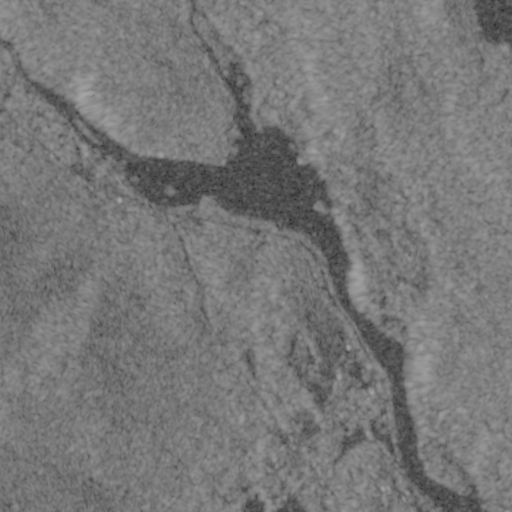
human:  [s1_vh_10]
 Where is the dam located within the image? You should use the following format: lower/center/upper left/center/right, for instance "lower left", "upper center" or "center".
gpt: The dam is located in the lower center of the image.
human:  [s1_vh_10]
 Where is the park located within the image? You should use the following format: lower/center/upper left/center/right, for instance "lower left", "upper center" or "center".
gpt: The park is located in the lower center of the image.
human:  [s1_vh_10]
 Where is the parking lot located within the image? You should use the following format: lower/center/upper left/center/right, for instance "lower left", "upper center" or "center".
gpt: The parking lot is located in the lower right of the image.
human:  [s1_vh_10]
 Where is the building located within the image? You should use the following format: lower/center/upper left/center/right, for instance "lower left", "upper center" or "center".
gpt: There is no building in the image.

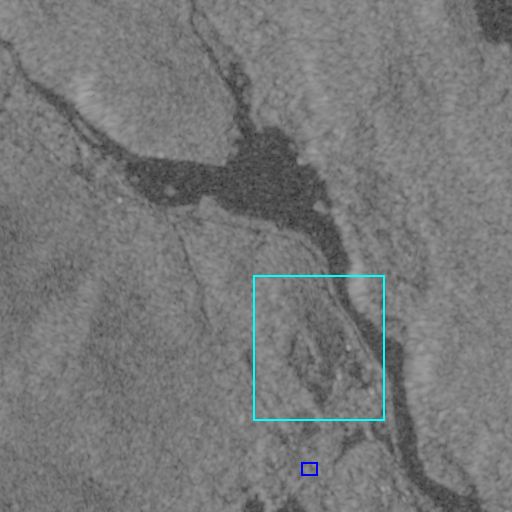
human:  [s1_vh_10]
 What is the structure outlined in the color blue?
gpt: The structure outlined in blue is a park.
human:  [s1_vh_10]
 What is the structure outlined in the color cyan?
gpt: The structure outlined in cyan is a quarry.
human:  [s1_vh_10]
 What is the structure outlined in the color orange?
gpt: There is no orange outline.